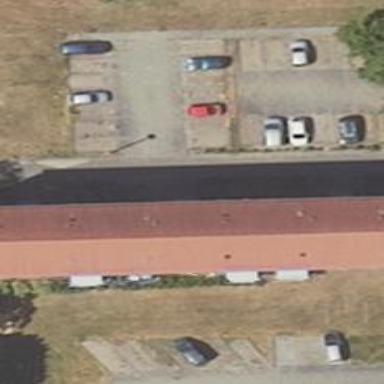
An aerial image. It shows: Alley classified as service road.